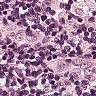
Metastatic tissue present: no